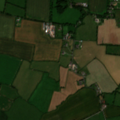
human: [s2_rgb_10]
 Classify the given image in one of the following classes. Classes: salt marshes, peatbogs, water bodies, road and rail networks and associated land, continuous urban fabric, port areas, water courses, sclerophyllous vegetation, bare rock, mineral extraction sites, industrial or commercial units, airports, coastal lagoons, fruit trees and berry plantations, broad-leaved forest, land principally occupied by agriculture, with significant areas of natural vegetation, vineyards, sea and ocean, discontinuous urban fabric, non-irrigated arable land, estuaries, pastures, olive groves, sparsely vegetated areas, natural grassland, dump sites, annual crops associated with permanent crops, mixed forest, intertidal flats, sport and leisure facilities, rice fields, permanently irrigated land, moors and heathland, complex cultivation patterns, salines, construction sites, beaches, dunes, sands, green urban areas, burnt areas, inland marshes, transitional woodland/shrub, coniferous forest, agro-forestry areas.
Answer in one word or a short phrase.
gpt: non-irrigated arable land, pastures